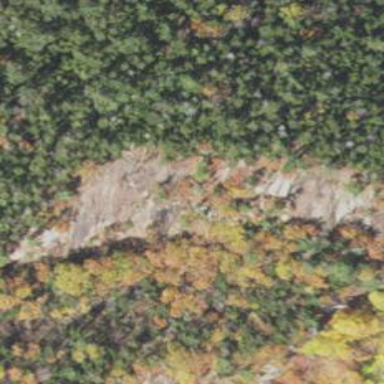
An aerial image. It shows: Crag climbing spot located at natural cliff.